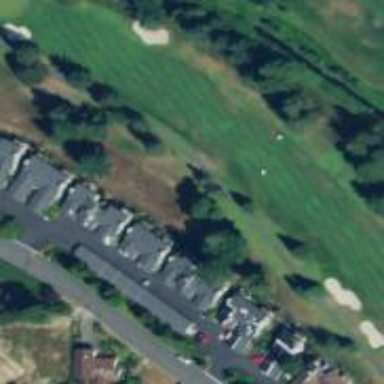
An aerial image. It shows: Rough area on grassy golf course.